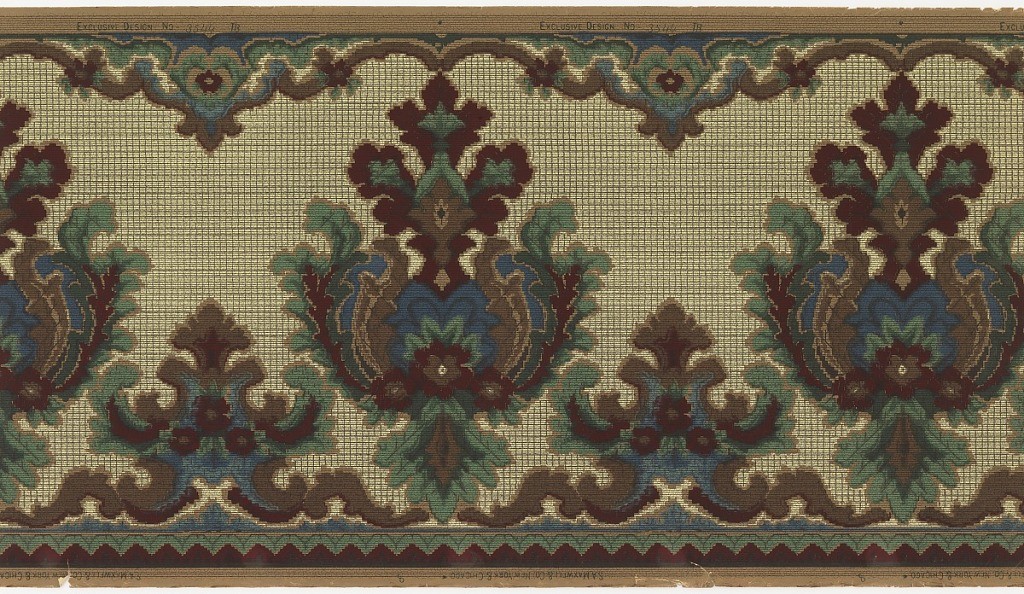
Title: Frieze
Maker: Maxwell & Co., S.A., Chicago, Illinois, USA
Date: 1905–1915
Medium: Machine-printed paper
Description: Horizontal repeat of alternating large and small symmetrical vegetal medallions. A scalloped pattern forms the bottom border, and a border mimicking the medallions edges the top of the panel. A cross-hatch pattern fills the space behind the medallions, which themselves are rendered with lateral striations to resemble textile. This design is printed in shades of dark red, green, brown and blue on a tan background.